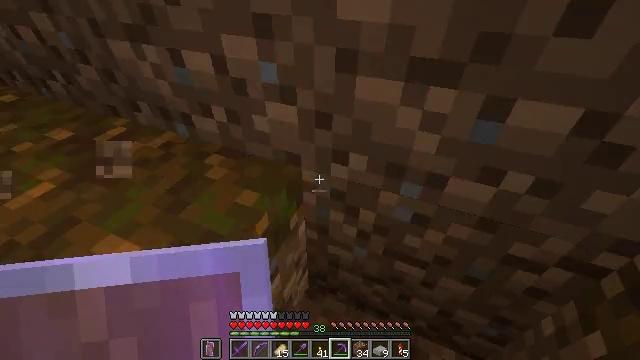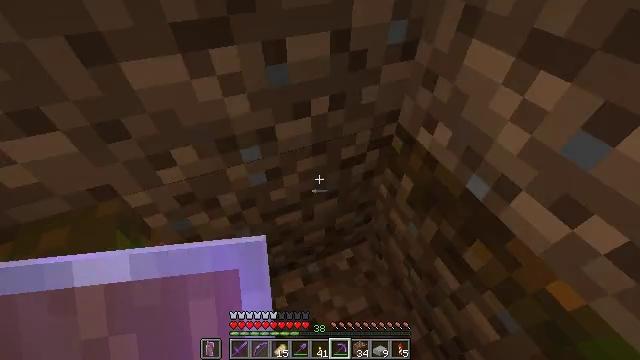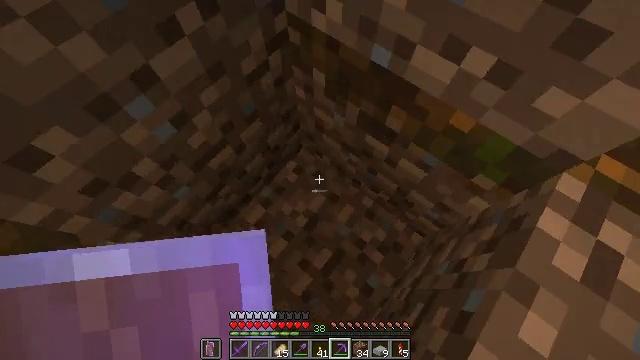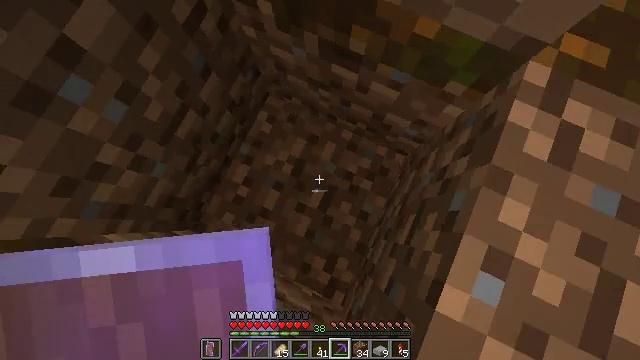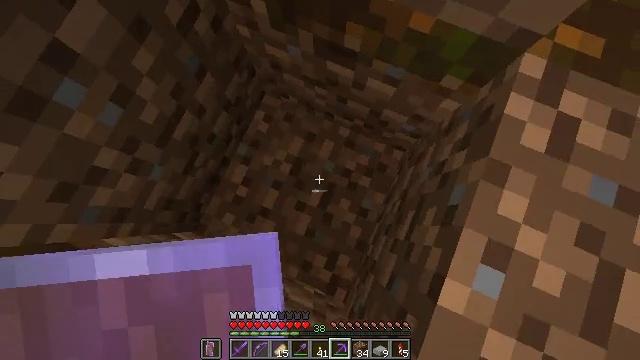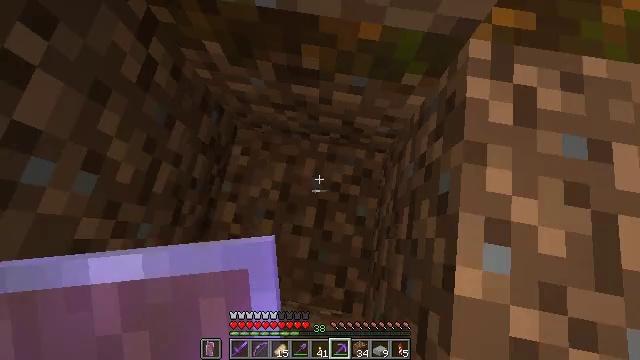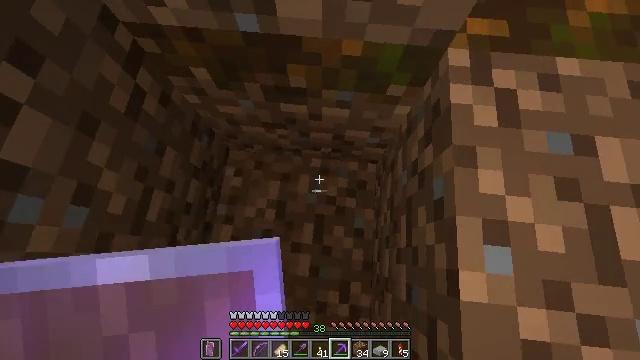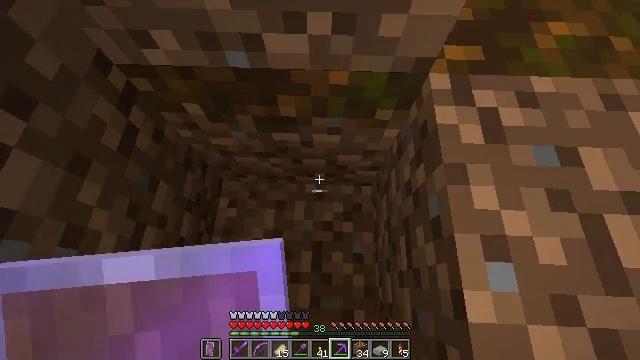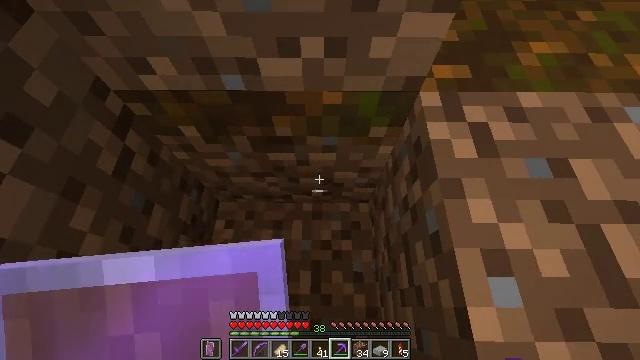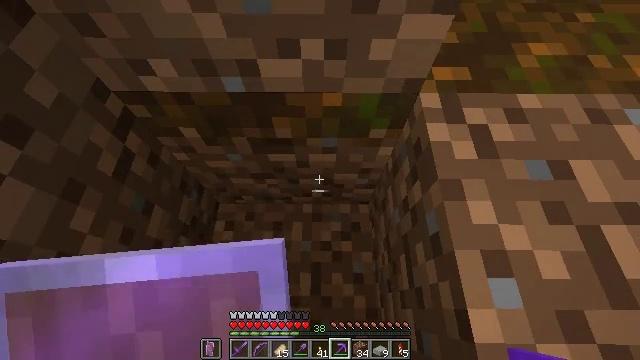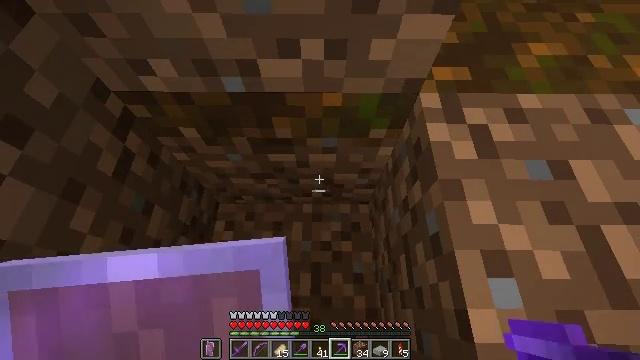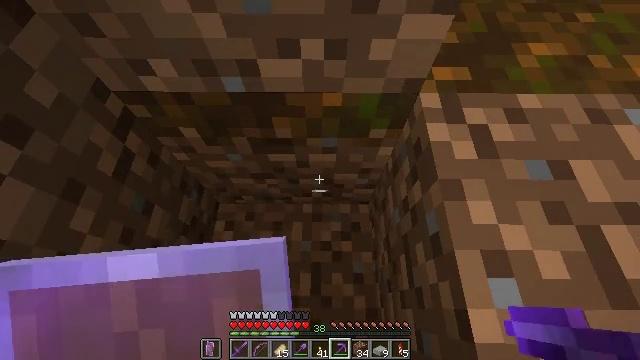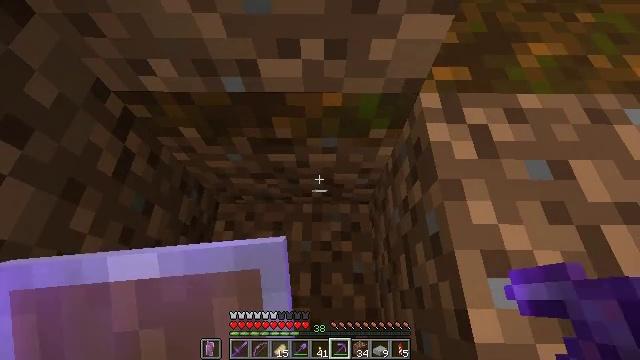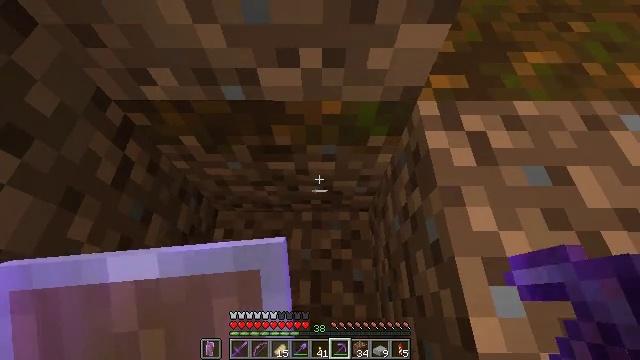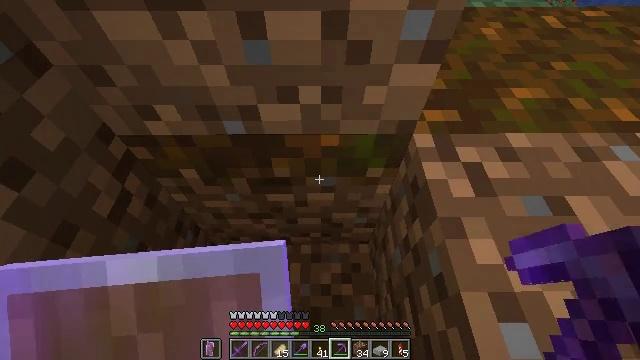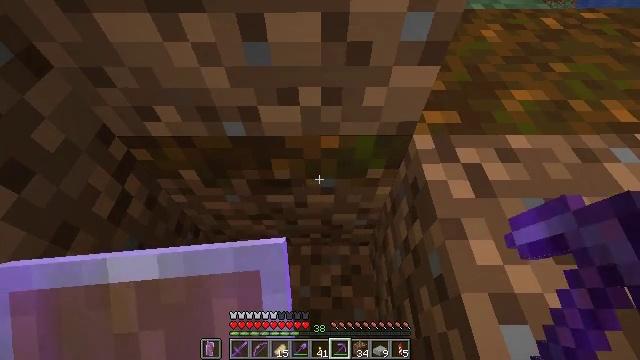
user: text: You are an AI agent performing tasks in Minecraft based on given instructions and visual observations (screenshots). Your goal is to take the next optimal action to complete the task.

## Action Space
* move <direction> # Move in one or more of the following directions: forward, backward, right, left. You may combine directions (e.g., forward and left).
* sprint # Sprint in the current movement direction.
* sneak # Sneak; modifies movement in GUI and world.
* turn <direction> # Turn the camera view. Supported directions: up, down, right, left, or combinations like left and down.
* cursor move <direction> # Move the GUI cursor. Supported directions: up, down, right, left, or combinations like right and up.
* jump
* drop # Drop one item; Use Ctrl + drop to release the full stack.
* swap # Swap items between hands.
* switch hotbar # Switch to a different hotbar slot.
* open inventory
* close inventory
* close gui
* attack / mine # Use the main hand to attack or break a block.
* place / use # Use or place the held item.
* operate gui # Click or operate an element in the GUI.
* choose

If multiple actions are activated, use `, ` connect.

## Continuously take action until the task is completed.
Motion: motion action
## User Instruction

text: Dig into the ground to collect podzol.
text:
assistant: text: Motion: turn right and down
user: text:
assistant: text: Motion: turn right and down
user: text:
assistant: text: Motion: turn right and down
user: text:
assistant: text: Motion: turn right
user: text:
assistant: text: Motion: turn right and up
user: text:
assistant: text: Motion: turn right and up
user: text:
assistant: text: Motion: turn right and up
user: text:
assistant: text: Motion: turn right and up
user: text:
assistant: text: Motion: no_op
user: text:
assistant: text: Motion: no_op
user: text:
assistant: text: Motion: no_op
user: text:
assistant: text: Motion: no_op
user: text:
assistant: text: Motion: turn up
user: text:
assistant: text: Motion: turn up
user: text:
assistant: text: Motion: no_op
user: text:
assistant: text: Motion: attack / mine
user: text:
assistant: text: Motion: attack / mine
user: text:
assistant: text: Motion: attack / mine
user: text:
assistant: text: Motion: attack / mine
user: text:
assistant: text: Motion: attack / mine
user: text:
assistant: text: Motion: attack / mine
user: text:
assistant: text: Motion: attack / mine
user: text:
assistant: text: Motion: attack / mine
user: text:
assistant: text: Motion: attack / mine
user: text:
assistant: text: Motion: attack / mine
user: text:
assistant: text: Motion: attack / mine
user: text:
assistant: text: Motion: attack / mine
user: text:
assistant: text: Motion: attack / mine
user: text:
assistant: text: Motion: attack / mine
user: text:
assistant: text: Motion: attack / mine